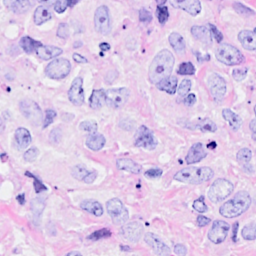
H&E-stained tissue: Breast